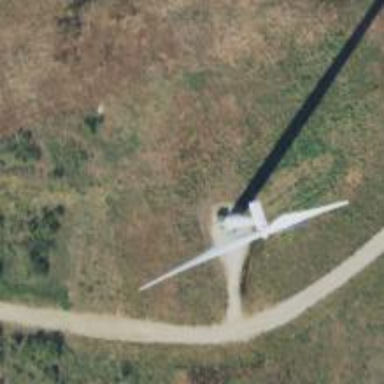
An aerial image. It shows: Wind generator using wind turbines of horizontal axis.